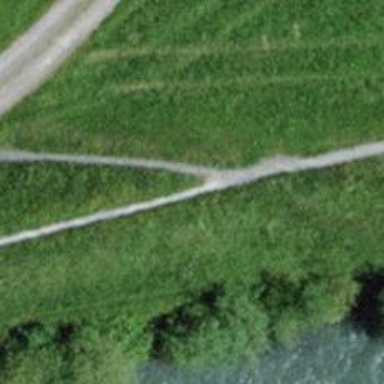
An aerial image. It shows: Gravel path.